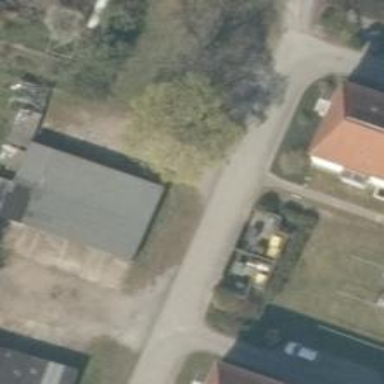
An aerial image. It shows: Group of garages.